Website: macys
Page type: customer-info-address
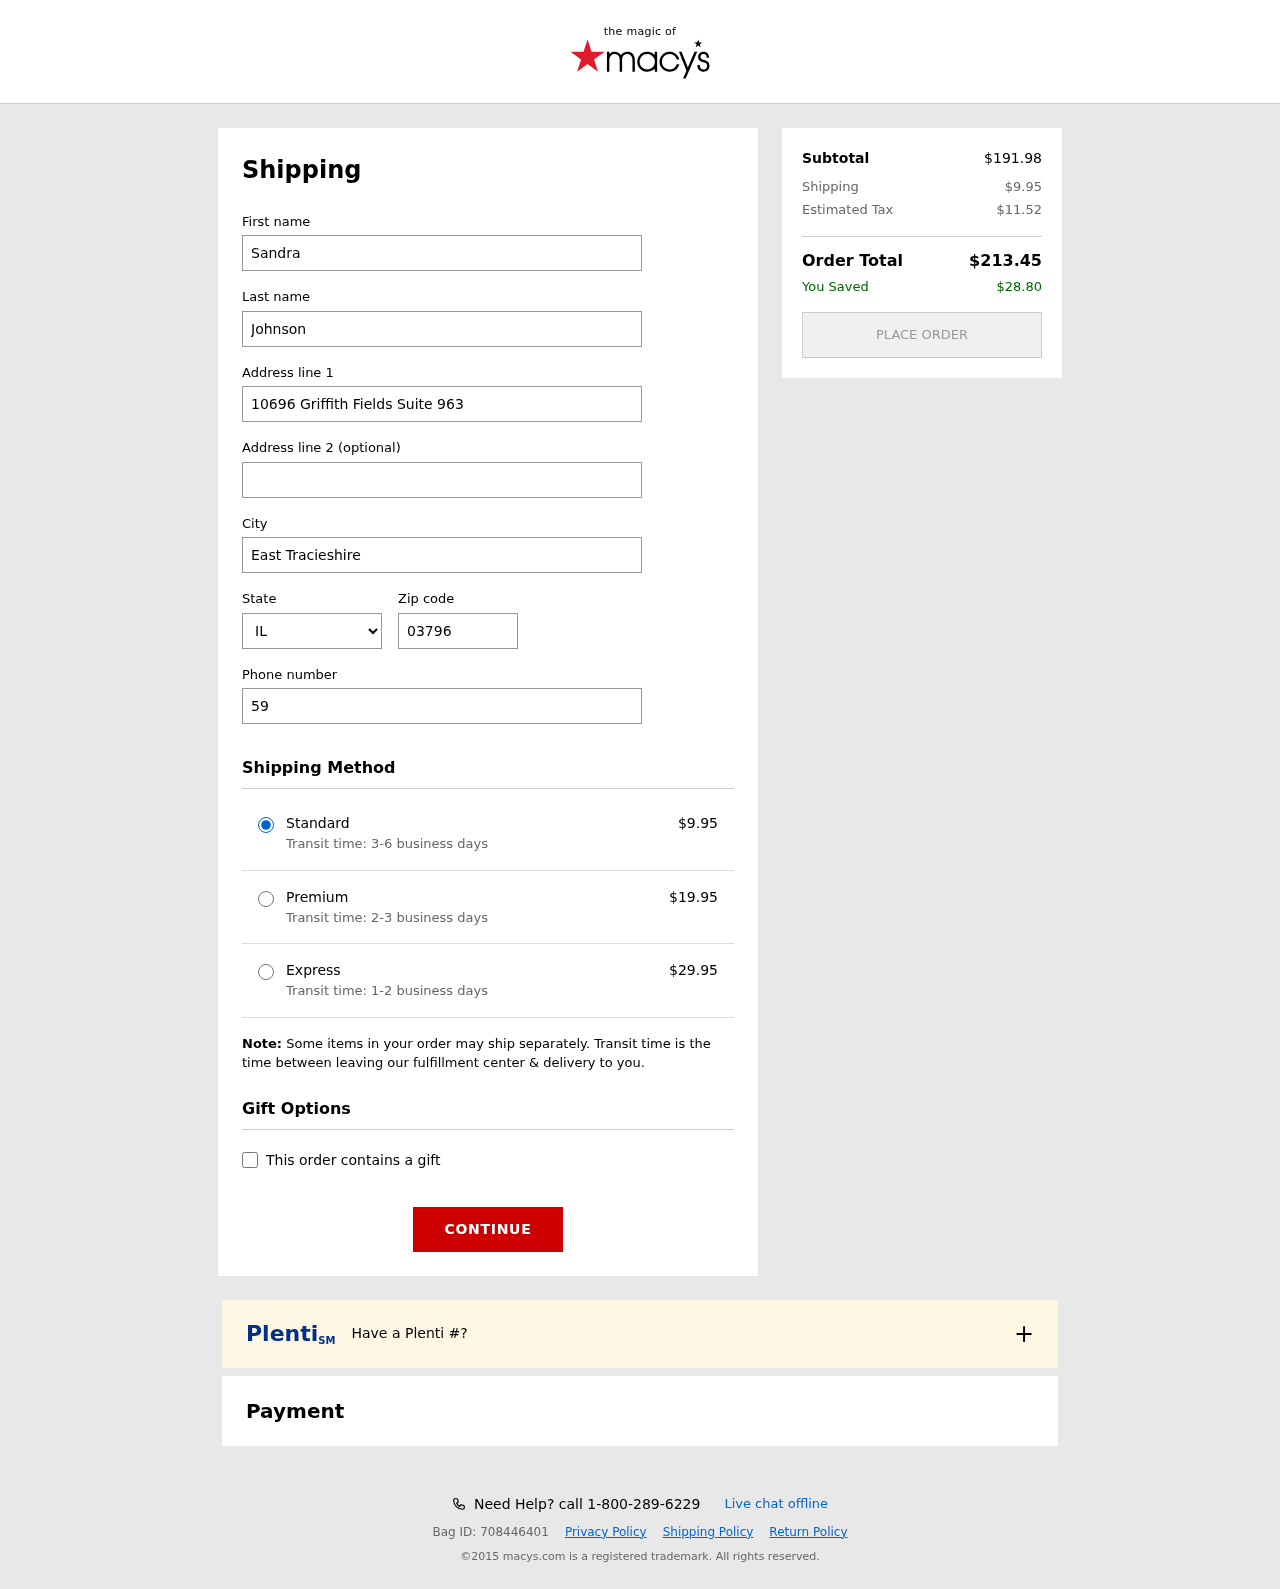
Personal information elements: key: PII_CITY
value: East Tracieshire
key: PII_FIRSTNAME
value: Sandra
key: PII_LASTNAME
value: Johnson
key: PII_PHONE
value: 5925045442
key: PII_POSTCODE
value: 03796
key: PII_STATE_ABBR
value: IL
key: PII_STREET
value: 10696 Griffith Fields Suite 963
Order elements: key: ORDER_SHIPPING_COST
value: $9.95
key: ORDER_SHIPPING_COST_PREMIUM
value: $19.95
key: ORDER_SHIPPING_COST_EXPRESS
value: $29.95
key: ORDER_SUBTOTAL
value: $191.98
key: ORDER_TAX
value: $11.52
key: ORDER_TOTAL
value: $213.45
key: ORDER_SAVINGS
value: $28.80